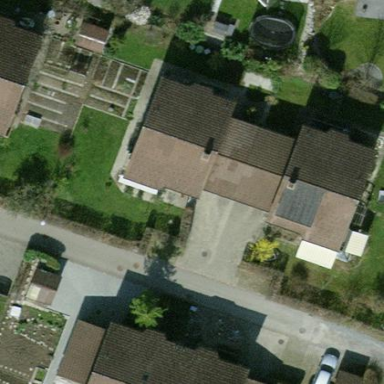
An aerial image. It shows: Semidetached house.